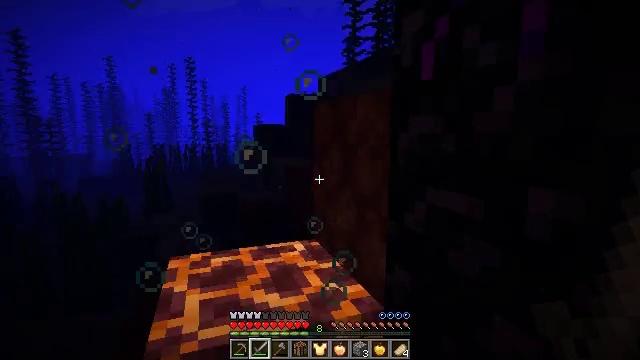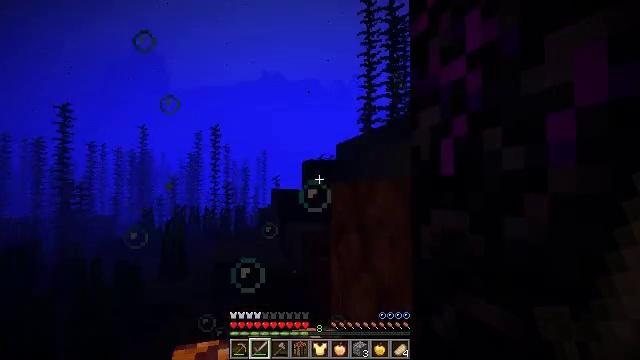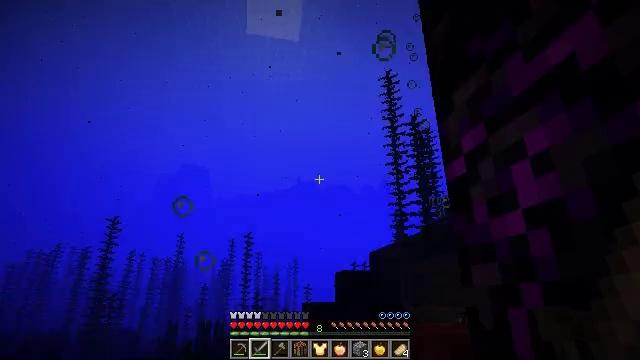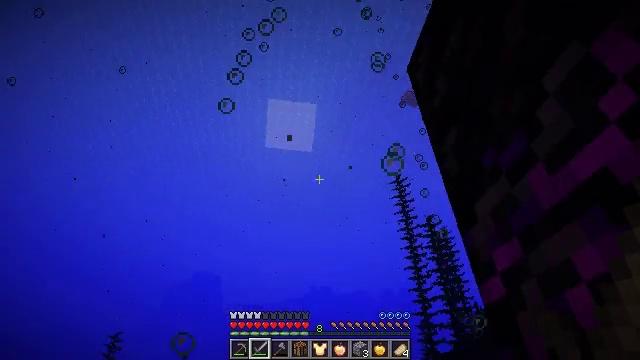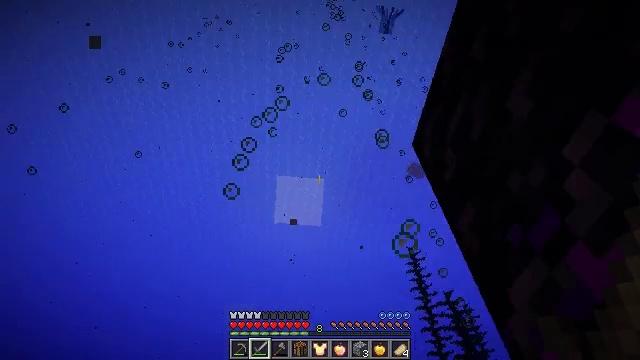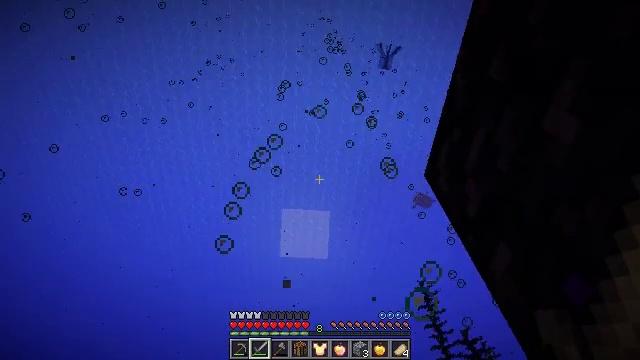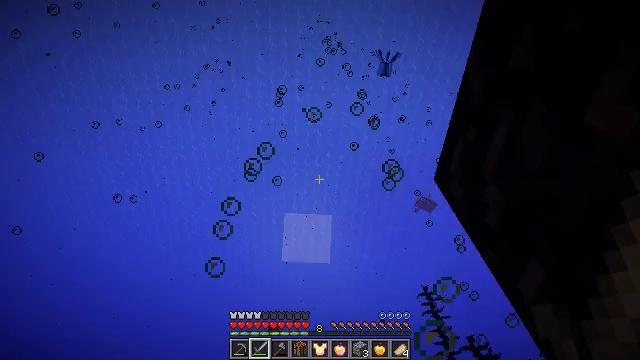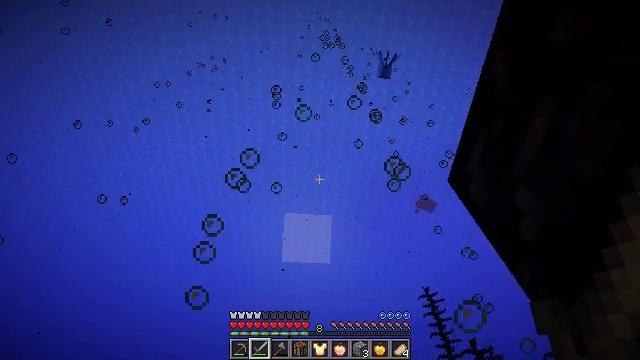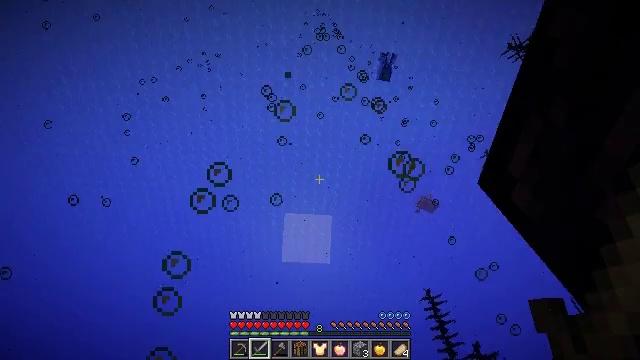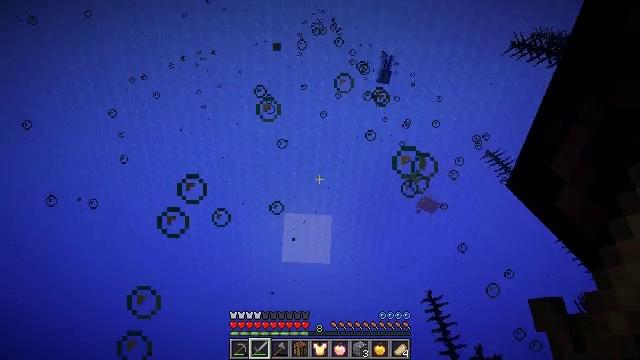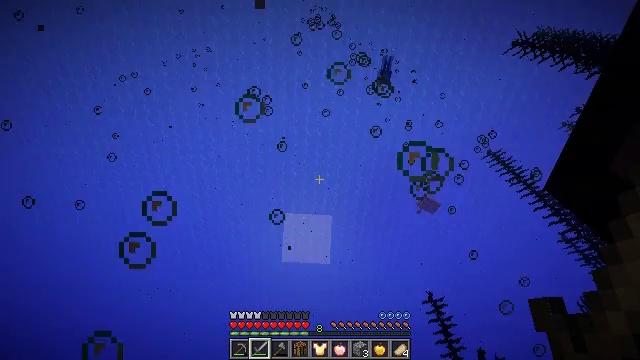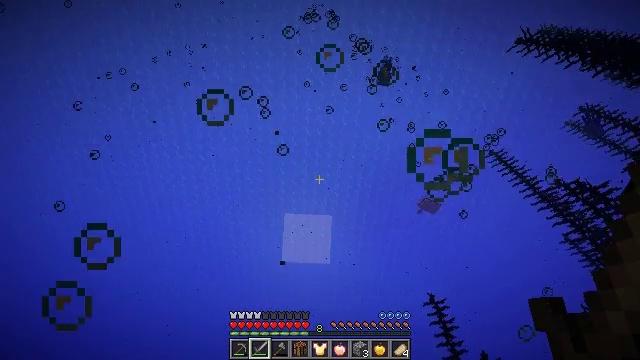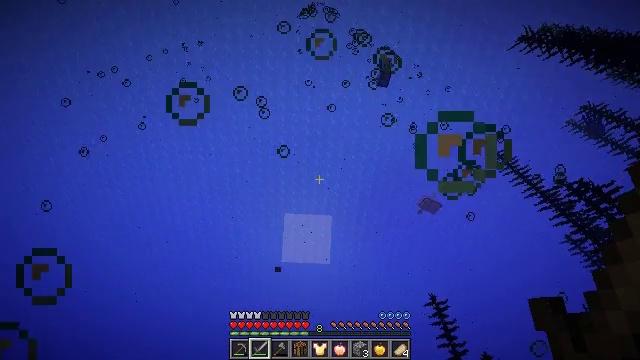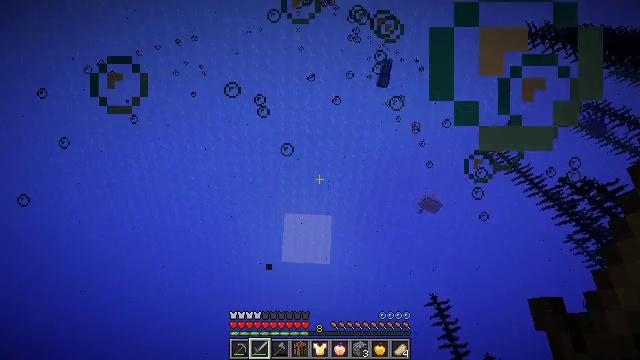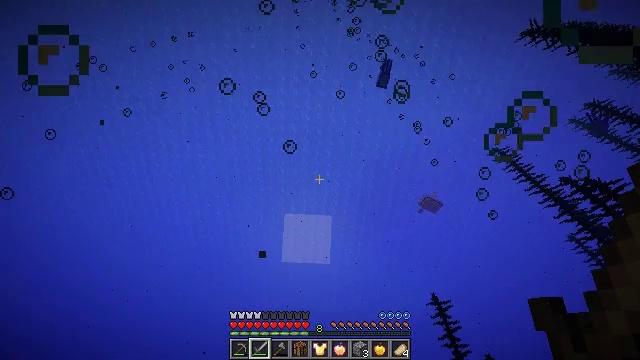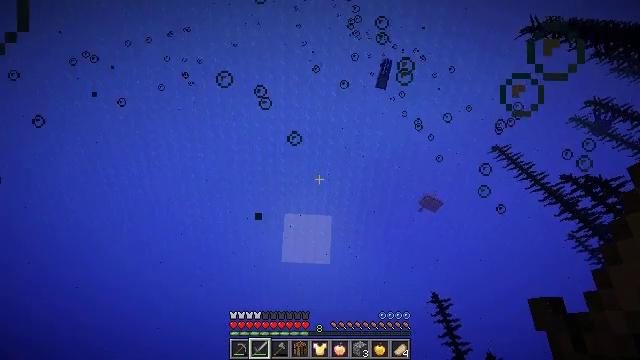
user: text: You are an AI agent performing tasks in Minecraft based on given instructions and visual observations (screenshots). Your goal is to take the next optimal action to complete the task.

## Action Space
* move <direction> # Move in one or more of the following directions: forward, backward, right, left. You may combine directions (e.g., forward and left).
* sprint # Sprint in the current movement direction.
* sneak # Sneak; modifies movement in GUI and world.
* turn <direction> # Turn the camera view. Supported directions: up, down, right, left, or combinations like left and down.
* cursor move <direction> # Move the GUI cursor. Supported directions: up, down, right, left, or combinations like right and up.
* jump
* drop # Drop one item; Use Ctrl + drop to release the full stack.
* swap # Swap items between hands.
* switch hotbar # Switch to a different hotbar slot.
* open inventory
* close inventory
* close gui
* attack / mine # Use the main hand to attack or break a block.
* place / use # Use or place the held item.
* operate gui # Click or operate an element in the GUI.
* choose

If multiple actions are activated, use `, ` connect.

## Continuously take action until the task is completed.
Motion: motion action
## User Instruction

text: Remove a leather chestplate from the inventory.
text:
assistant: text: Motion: move forward, turn left and up, jump
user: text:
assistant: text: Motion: move forward, turn left and up, jump
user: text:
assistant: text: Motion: move forward, turn left and up, jump
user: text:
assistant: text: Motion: move forward, turn left and up, jump
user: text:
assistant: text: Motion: move forward, turn left and up, jump
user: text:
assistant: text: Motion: move forward, jump
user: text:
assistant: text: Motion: move forward, jump
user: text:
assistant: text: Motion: move forward, jump
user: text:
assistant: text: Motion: move forward, jump
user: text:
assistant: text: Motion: move forward, jump
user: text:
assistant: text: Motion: move forward, jump
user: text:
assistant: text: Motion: move forward, jump
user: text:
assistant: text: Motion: move forward, jump
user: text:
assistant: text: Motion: move forward, jump
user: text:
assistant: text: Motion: move forward, sneak
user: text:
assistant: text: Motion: move forward, sneak
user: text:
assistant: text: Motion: move forward, sneak
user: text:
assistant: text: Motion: move forward, sneak, turn right and down
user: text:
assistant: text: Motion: move forward, sneak, turn right and down
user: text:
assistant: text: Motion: move forward, sneak, turn right and down
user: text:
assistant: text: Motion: move forward, sneak, turn right and down
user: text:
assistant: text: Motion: move forward, sneak, turn right and down
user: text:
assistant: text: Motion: sneak, turn right and down
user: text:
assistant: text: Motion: sneak
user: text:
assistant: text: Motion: sneak, turn right
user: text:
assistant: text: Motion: sneak
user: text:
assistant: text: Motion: sneak
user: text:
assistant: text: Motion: sneak
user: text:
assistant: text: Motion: sneak
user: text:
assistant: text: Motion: sneak, turn right and up